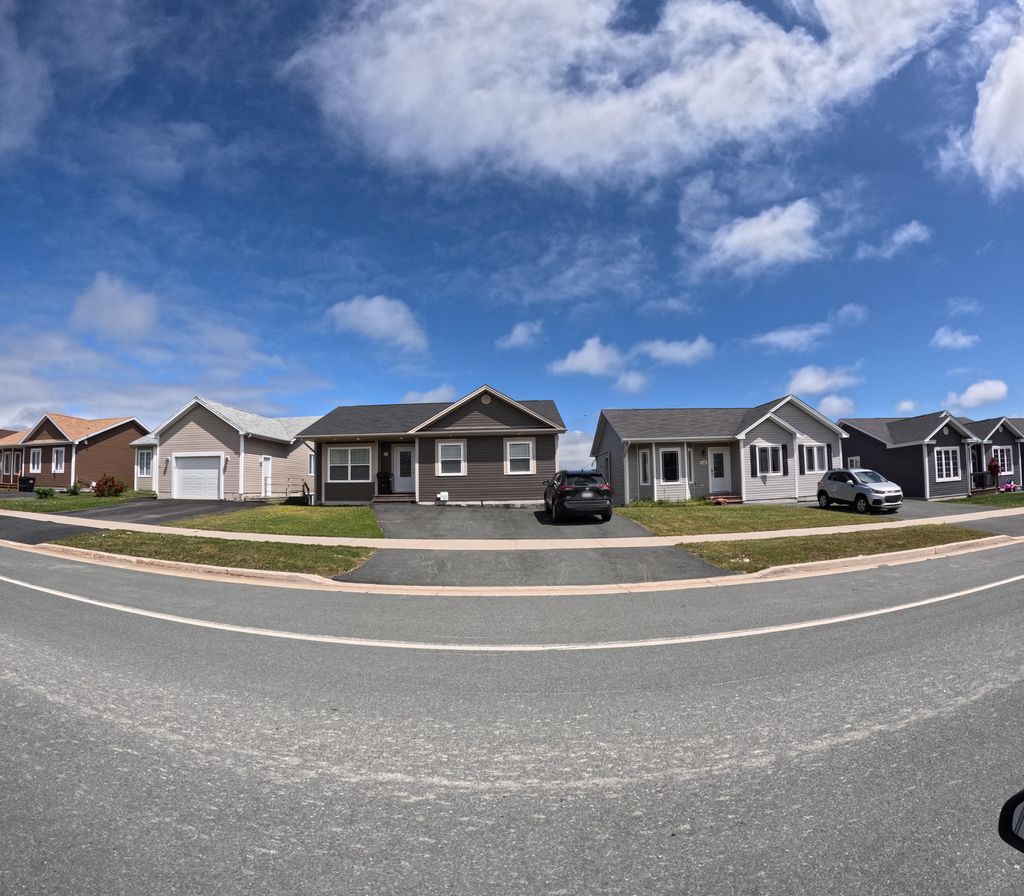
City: st_johns